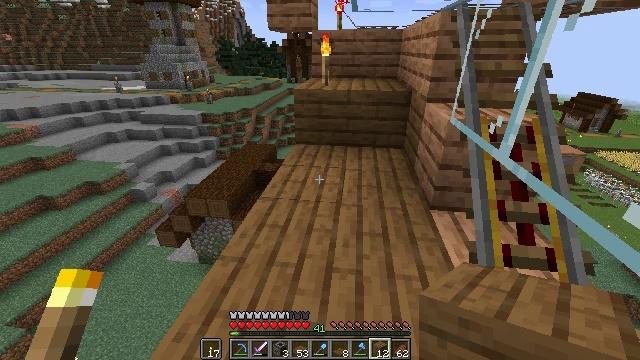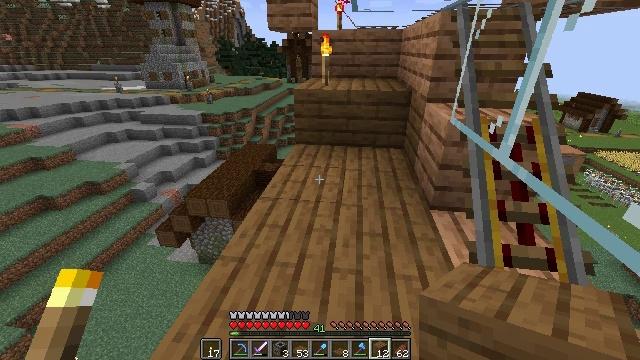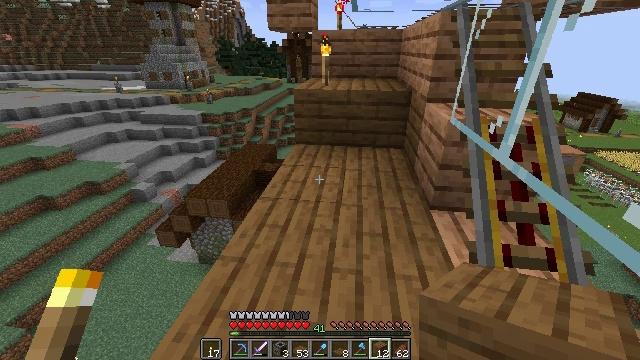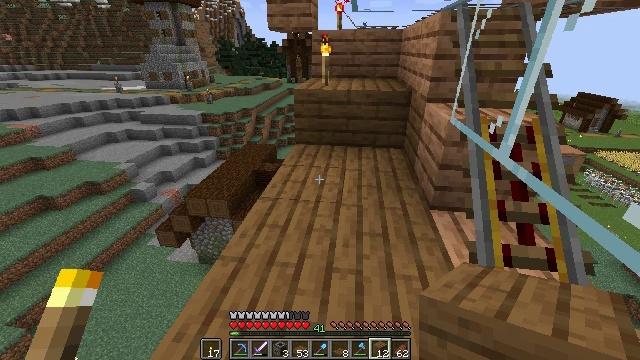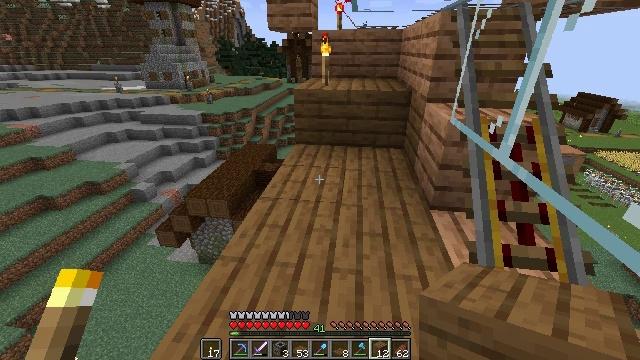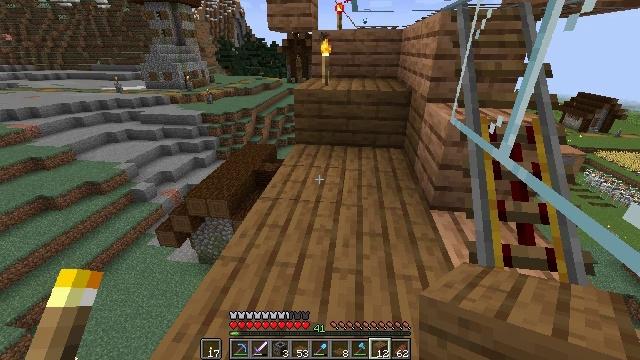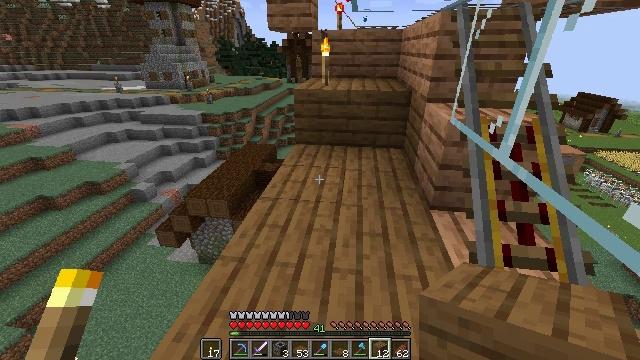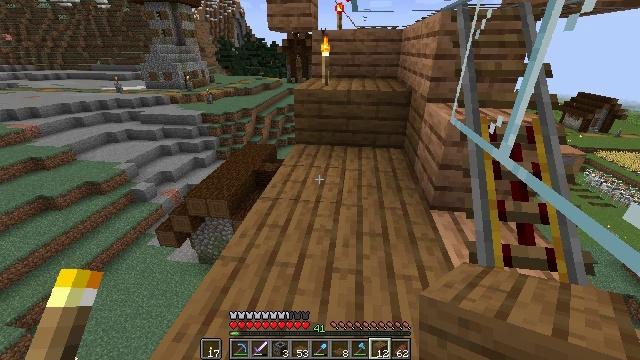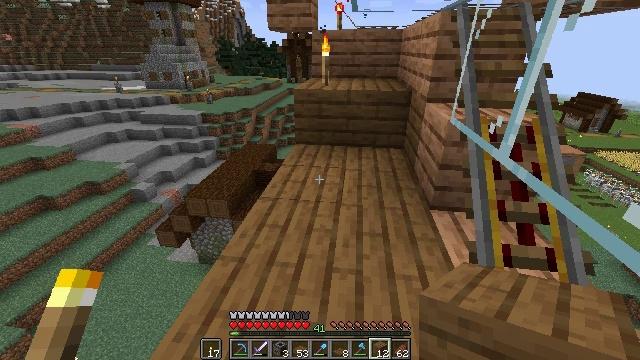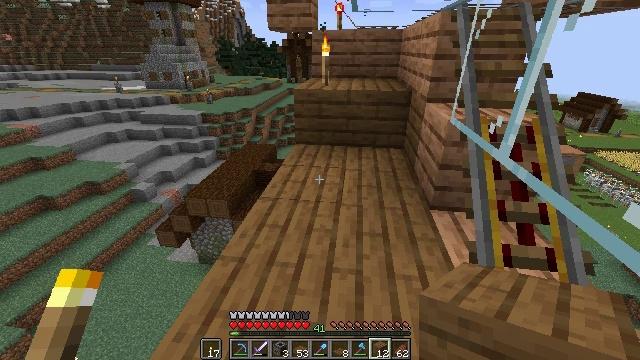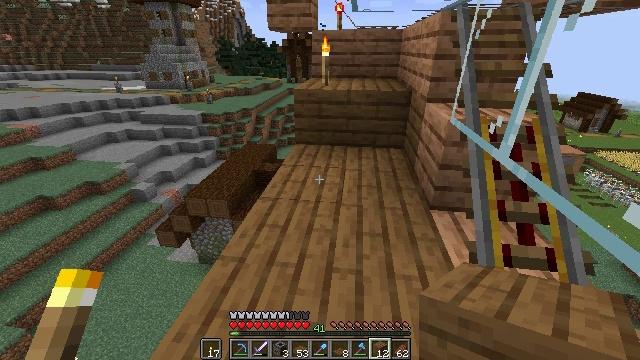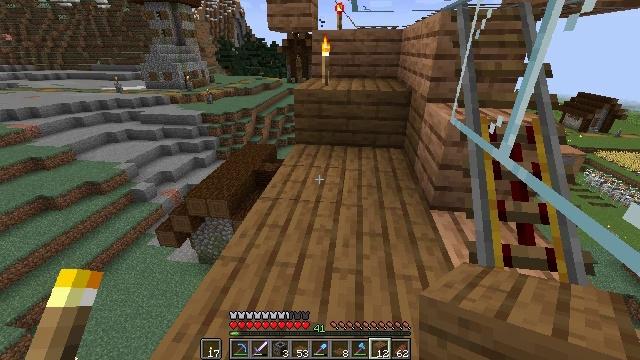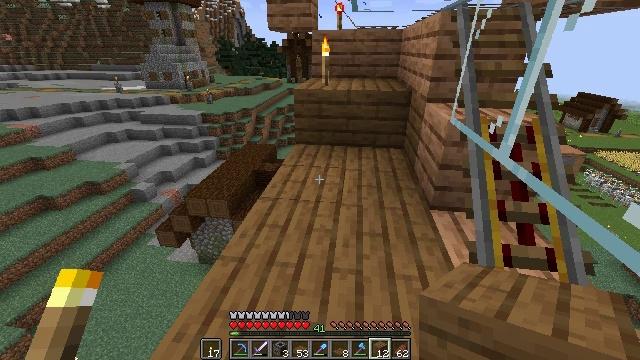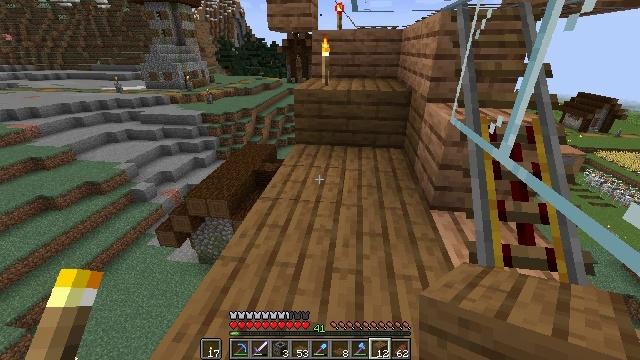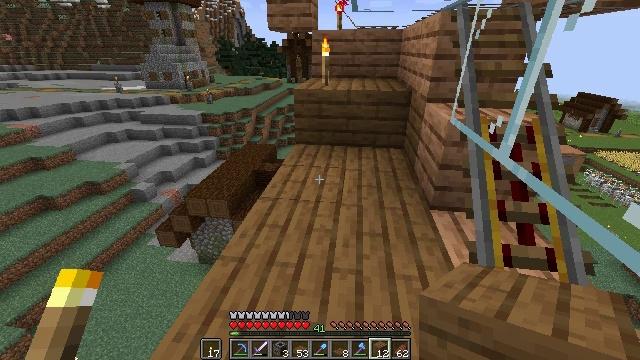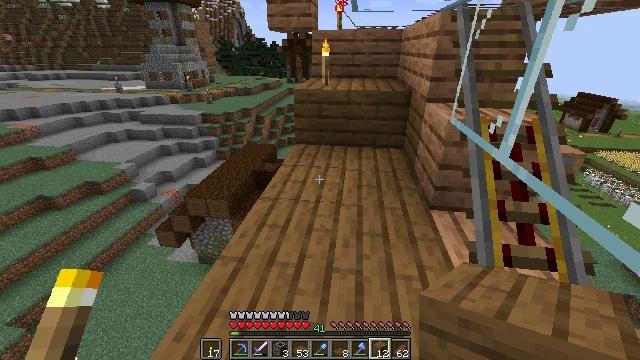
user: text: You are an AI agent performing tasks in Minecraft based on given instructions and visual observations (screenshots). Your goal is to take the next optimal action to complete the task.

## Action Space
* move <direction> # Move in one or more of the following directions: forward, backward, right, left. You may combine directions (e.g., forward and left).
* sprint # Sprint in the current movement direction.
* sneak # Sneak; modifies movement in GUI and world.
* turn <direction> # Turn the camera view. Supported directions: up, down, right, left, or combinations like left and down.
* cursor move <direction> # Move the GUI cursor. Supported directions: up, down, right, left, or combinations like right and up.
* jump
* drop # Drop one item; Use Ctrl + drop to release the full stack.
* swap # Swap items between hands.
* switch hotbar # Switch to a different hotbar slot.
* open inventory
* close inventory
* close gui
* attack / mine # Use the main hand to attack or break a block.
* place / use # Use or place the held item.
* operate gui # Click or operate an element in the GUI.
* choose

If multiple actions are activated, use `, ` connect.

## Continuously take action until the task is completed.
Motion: motion action
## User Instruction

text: Take iron ingots to craft a minecart.
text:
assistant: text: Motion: no_op
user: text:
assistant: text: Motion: no_op
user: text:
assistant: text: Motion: no_op
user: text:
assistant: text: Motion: no_op
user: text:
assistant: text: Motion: no_op
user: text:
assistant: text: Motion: no_op
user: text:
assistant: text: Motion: no_op
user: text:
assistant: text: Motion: no_op
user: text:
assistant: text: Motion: no_op
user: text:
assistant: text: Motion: no_op
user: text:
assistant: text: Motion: no_op
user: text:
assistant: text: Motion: no_op
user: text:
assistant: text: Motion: no_op
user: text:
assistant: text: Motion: no_op
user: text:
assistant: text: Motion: no_op
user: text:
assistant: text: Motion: no_op
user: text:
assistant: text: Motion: no_op
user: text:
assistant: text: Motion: no_op
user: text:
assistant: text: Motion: no_op
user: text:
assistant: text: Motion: no_op
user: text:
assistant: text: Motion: no_op
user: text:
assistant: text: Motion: no_op
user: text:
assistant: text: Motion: no_op
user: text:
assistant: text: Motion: no_op
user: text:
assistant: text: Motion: no_op
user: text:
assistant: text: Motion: no_op
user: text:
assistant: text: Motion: no_op
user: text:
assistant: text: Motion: no_op
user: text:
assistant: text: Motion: no_op
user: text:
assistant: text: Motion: no_op